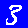
Digit: 3